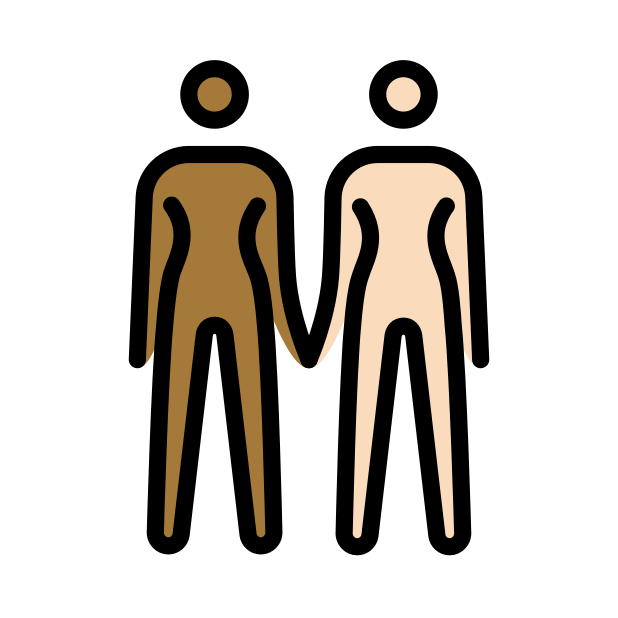
women holding hands: medium-dark skin tone, light skin tone